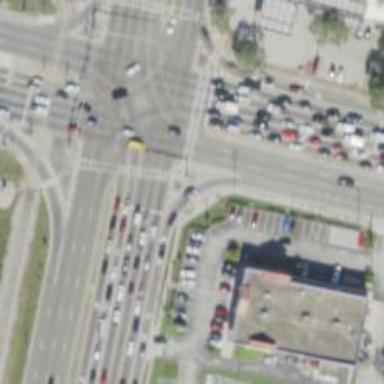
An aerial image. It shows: Marked crossing on the road.